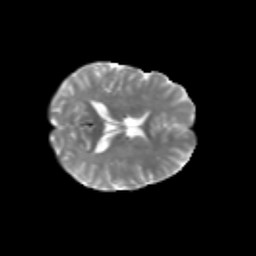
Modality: T2w
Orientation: axial
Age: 29
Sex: female
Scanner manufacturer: siemens
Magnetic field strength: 3 T
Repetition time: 1.8 s
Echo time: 0.07 s